Question: I've just submitted an app. And my app does not update for iPhone 5. But app store was shown "Optimized for iPhone 5".
How can remove this text?

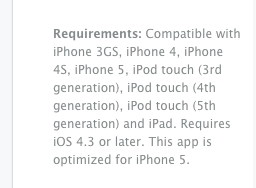
Answer: It's a requirement now for all new submissions to be iPhone 5 ready. As soon, as you have the 'Default-568h@2x.png' image in your bundle, your app is "iPhone 5 optimized".
// Update: As of Xcode 5 and AssetCatalogs, any app is "iPhone 5 optimized".